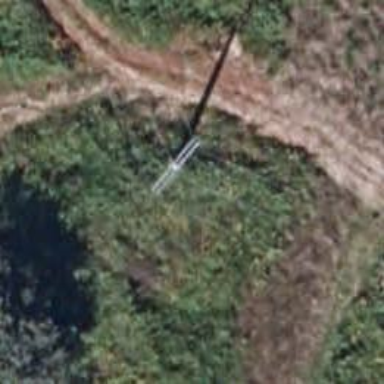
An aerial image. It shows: Minor power line.